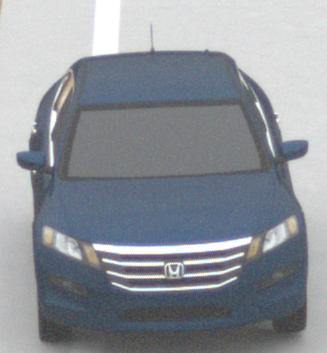
Make: Honda
Model: Crosstour
Detailed model: -
Model produced from: 2009
Model produced until: 2012
Doors: 4
Color: blue
Road condition: dry road
Daytime: midday
Contrast: low contrast